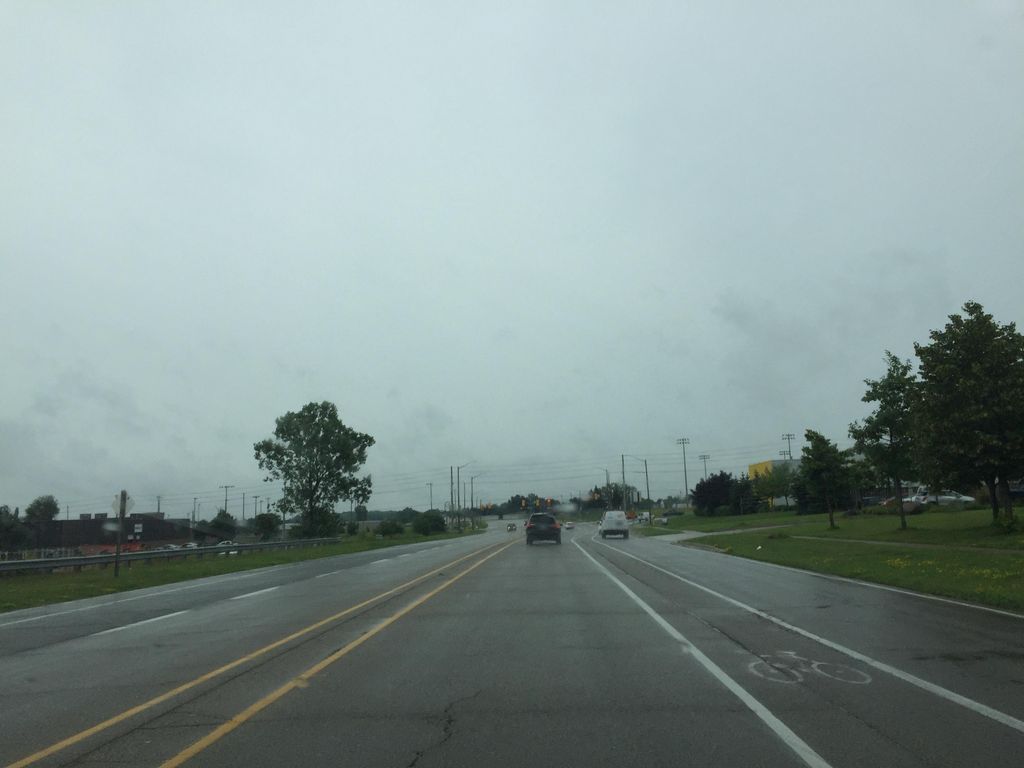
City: kitchener-waterloo